Brain MRI, t1w sequence, axial 2D slice.
Patient: age 33, sex F, weight 78 kg, height 1.78 m
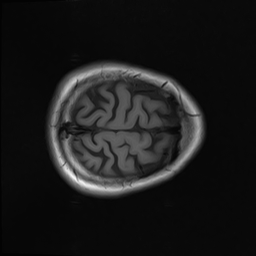